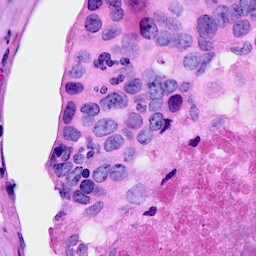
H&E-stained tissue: Breast